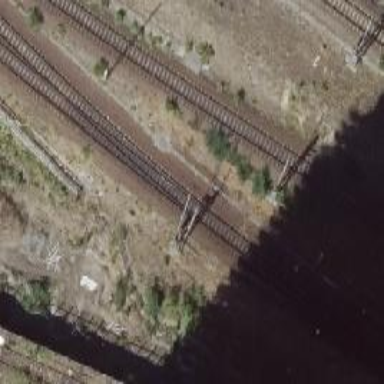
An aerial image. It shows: Catenary mast for power lines.